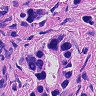
Metastatic tissue present: yes